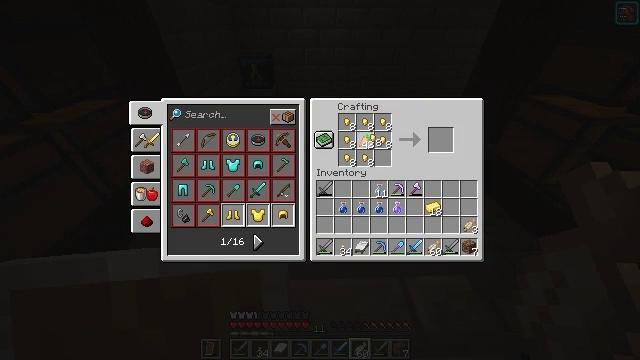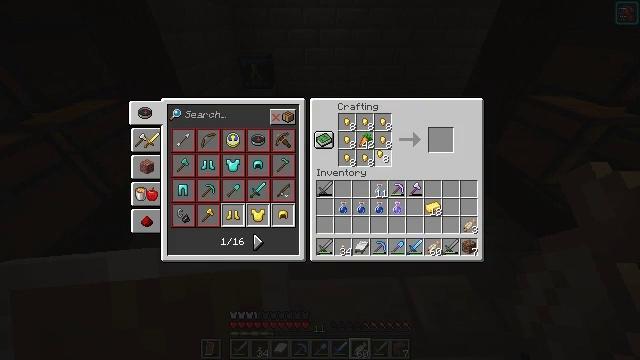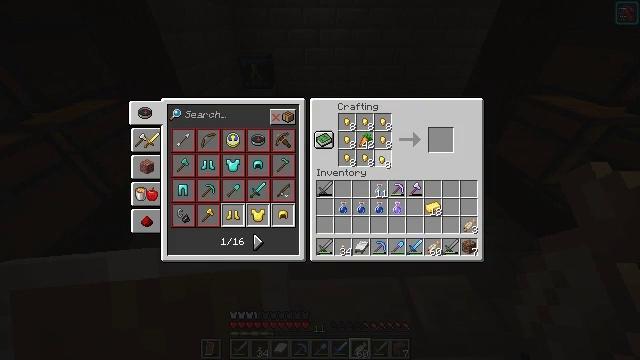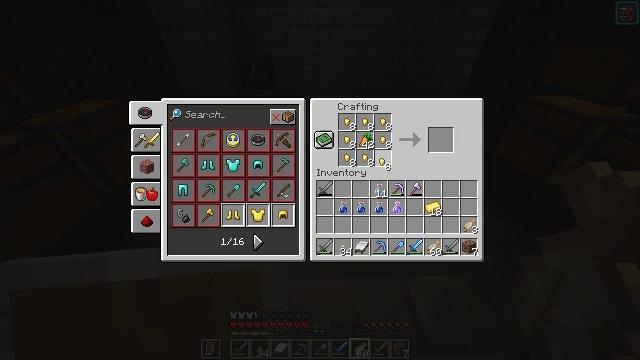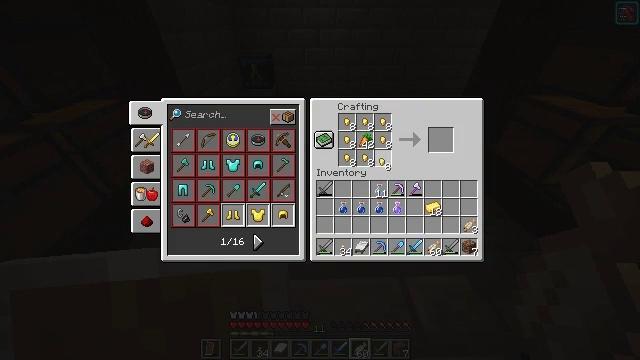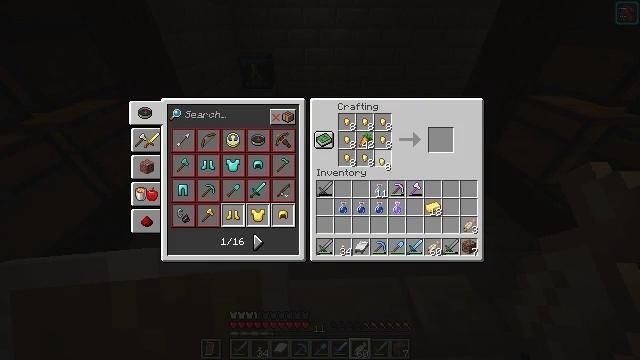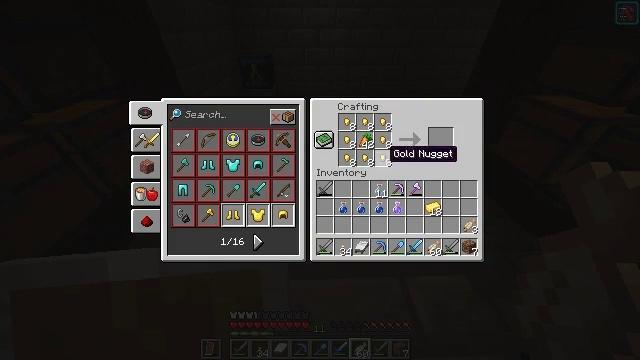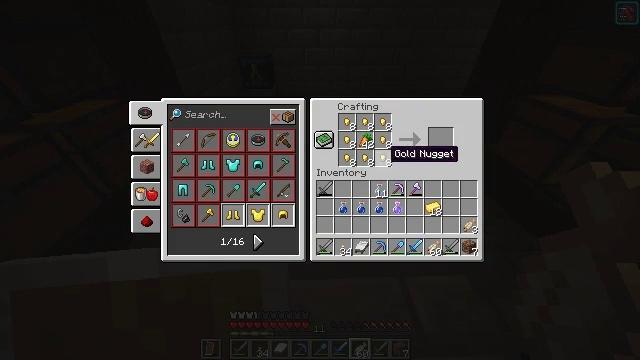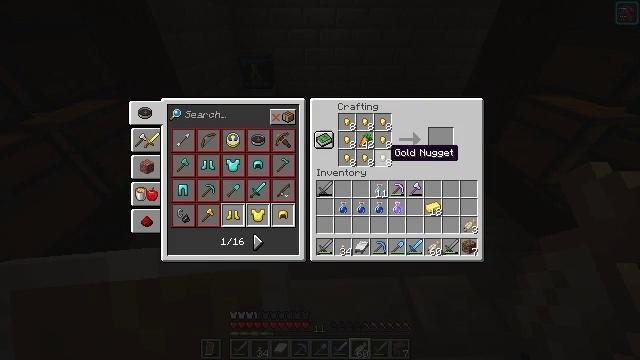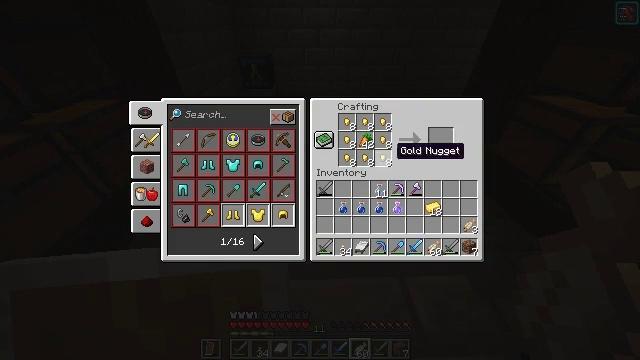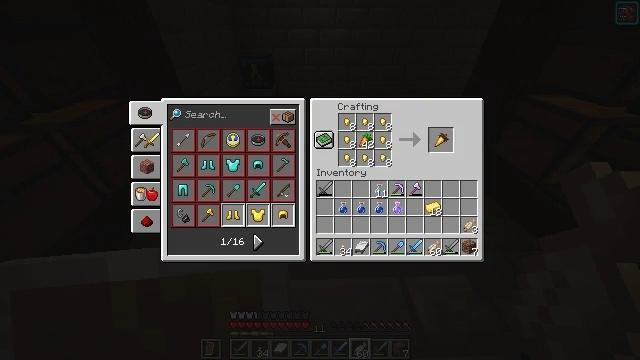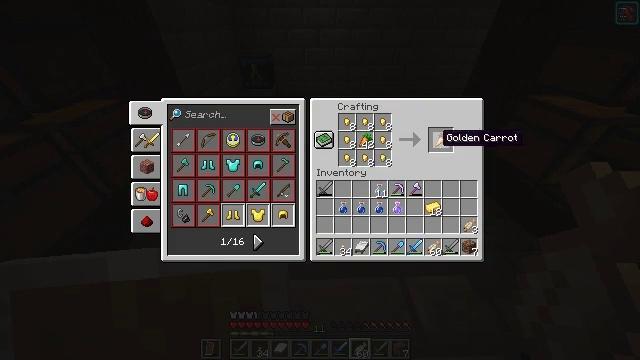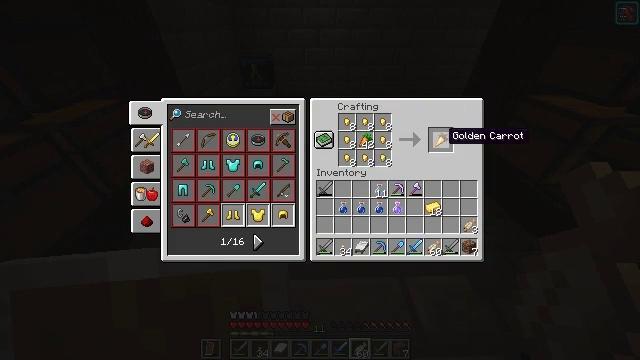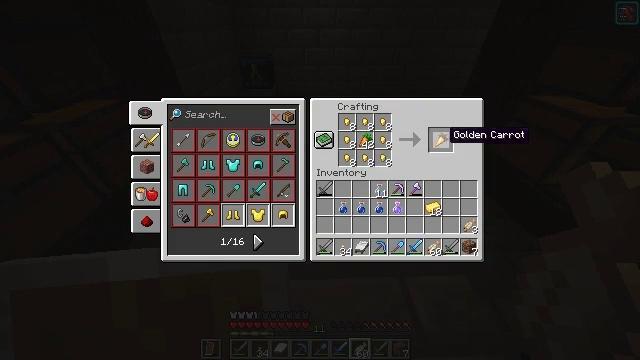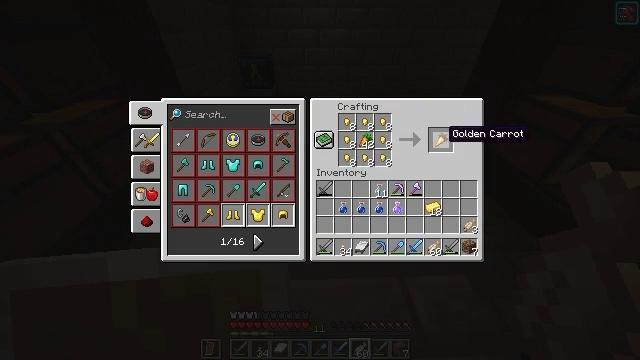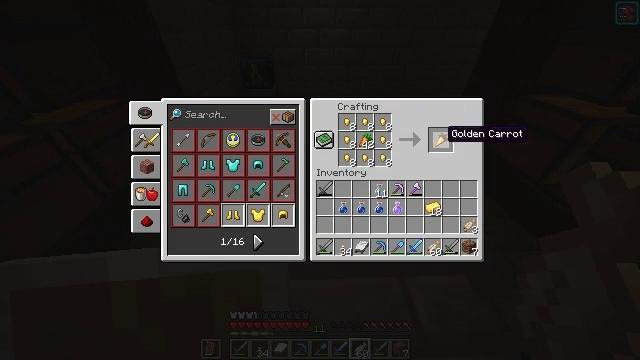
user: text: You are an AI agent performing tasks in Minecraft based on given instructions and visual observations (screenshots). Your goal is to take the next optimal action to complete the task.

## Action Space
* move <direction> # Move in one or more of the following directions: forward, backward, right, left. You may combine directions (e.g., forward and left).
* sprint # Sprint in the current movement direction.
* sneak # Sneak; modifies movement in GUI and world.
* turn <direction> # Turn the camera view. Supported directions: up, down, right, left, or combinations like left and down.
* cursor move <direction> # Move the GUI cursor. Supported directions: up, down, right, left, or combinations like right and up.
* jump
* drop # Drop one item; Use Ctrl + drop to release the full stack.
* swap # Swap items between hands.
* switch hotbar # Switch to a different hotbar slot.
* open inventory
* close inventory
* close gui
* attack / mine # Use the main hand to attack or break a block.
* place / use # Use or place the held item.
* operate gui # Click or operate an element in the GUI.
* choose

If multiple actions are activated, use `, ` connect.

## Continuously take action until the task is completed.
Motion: motion action
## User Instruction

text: Interact with the crafting table to make a golden carrot.
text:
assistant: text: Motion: cursor move down
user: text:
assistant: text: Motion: no_op
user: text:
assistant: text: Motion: no_op
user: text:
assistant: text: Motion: operate gui
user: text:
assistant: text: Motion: operate gui
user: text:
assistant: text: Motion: no_op
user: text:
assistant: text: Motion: no_op
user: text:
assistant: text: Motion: no_op
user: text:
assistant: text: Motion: no_op
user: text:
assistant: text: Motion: sneak, cursor move right and up
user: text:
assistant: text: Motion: sneak, cursor move right
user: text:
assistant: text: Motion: sneak
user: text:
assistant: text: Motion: sneak
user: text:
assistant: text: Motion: sneak
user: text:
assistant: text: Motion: sneak
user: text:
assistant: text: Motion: sneak, choose
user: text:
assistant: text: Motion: sneak, choose
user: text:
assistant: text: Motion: sneak
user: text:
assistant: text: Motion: sneak
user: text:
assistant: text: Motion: sneak
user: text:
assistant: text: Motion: sneak, cursor move left and up
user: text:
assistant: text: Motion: sneak